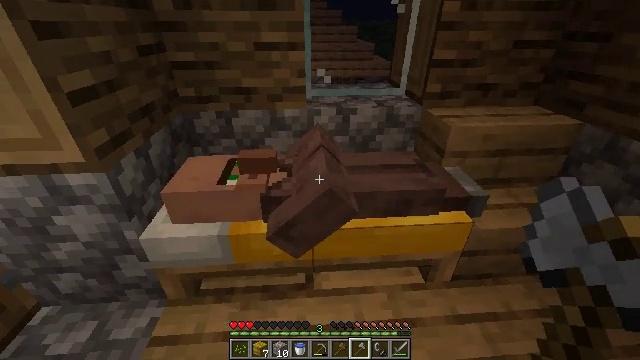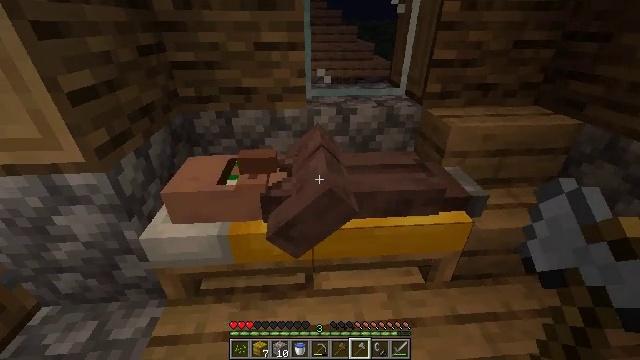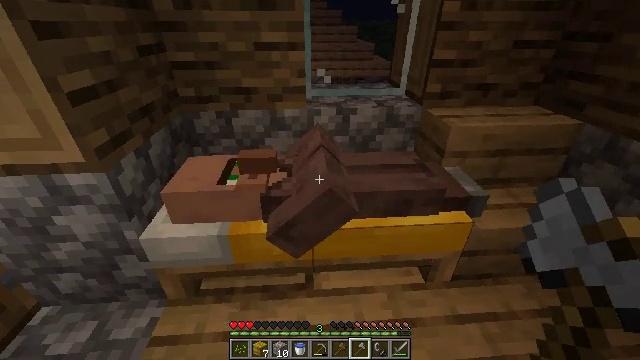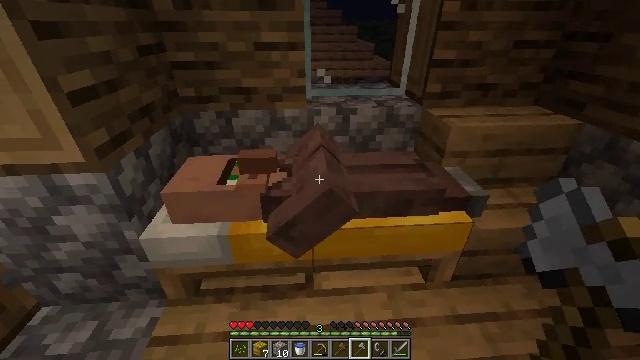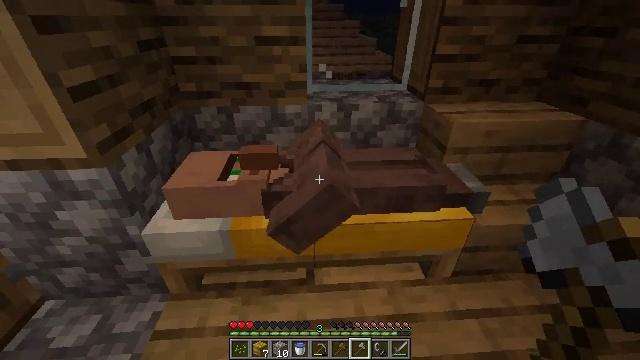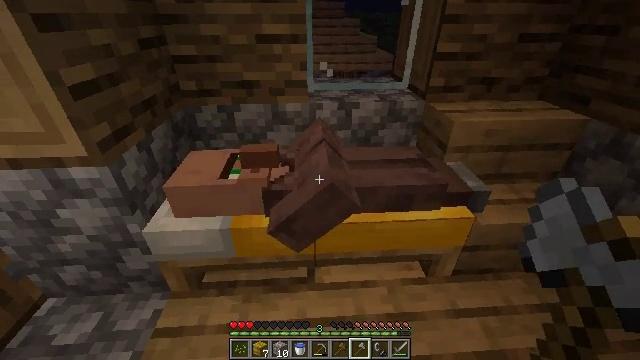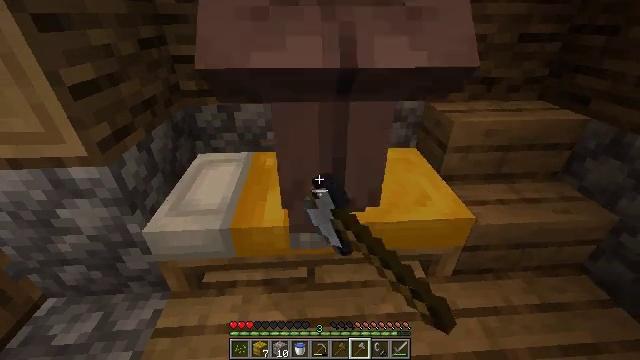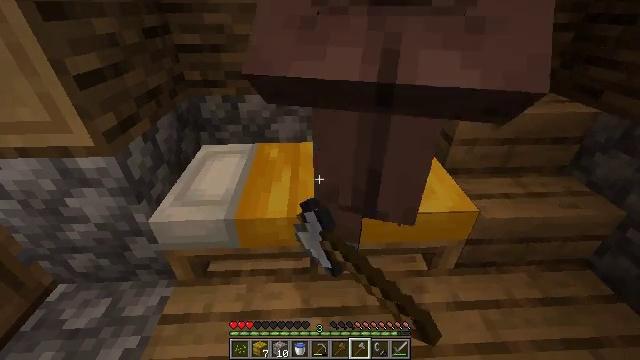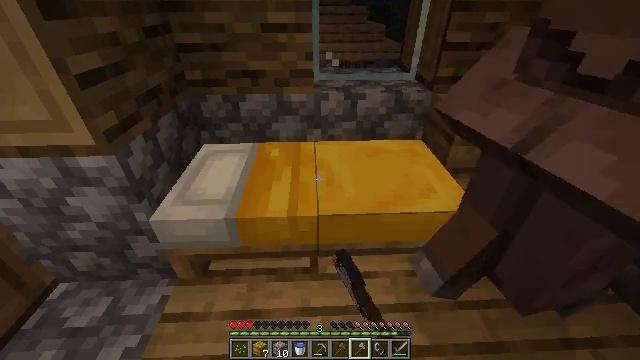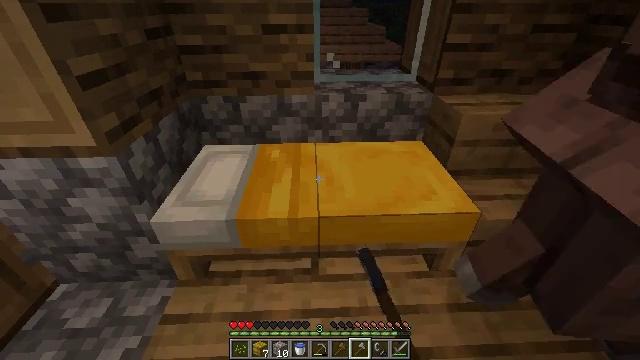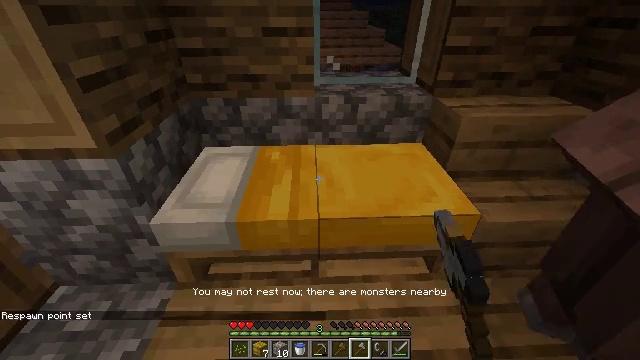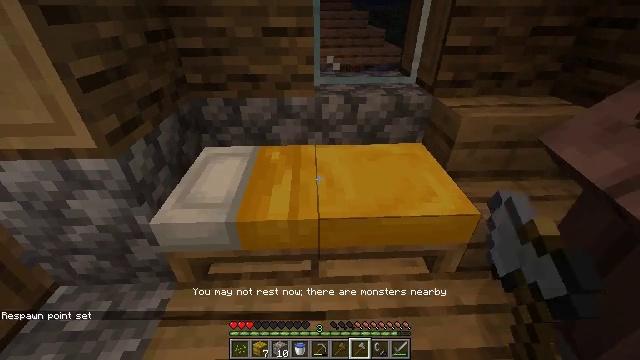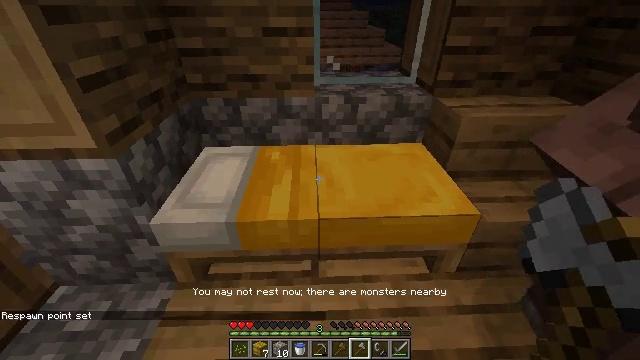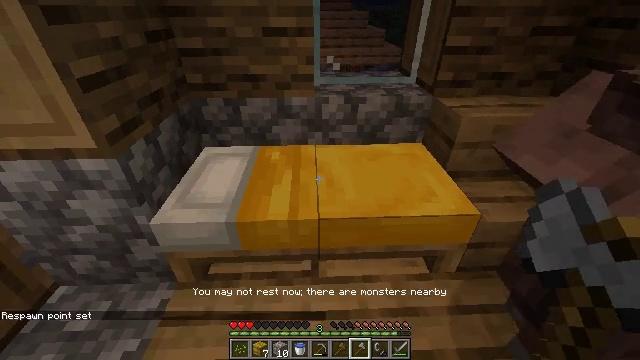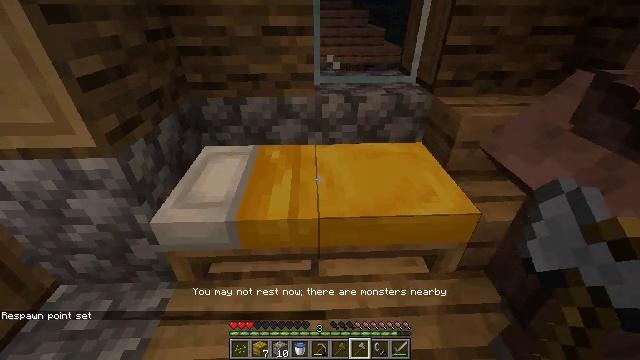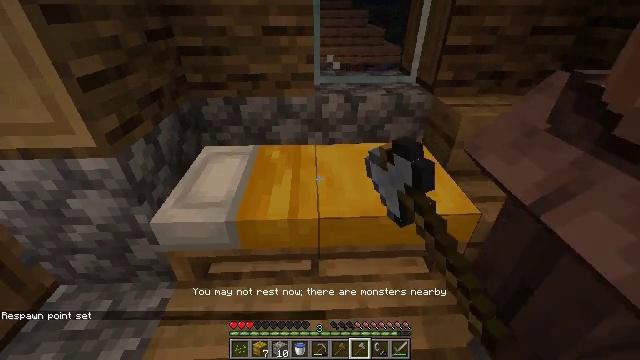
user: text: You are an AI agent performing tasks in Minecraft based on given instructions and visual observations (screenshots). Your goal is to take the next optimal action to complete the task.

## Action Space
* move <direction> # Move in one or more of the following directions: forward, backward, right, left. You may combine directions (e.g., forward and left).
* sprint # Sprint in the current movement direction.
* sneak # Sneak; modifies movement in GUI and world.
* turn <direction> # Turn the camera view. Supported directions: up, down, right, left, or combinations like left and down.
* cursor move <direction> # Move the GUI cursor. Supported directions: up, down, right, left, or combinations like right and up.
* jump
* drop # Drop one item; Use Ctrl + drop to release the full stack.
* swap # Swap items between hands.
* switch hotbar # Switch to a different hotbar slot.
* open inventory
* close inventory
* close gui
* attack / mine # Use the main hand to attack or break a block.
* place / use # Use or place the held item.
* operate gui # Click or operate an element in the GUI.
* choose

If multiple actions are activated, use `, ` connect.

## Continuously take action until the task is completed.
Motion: motion action
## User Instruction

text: Mine the yellow bed to pick it up.
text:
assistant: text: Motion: use / place
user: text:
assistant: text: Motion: use / place
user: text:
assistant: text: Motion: no_op
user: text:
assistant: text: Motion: no_op
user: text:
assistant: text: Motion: use / place
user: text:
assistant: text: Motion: use / place
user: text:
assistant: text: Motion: turn left and down, use / place
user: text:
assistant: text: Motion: use / place
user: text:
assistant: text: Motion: use / place
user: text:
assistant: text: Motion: use / place
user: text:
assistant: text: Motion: no_op
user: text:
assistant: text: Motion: no_op
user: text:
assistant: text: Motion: no_op
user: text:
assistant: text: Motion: use / place
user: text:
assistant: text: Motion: use / place
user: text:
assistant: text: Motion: use / place
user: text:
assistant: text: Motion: no_op
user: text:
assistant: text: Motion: no_op
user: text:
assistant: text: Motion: no_op
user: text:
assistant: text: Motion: turn right
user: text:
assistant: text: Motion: turn right and up
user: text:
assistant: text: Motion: turn right and up
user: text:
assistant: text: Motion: turn right and up
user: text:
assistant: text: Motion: turn right
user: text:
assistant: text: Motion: move forward, turn right
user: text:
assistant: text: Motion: move forward, turn right and up
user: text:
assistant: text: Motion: move forward, turn right and up
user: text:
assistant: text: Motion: move forward, turn up
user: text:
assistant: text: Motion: turn left and up
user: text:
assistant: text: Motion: turn left